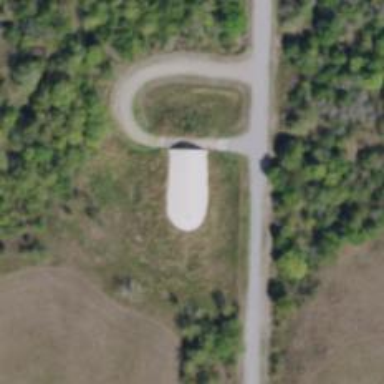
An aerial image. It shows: Military bunker.